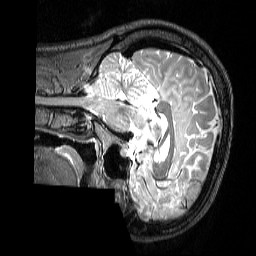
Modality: T2w
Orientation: sagittal
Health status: healthy
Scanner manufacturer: siemens
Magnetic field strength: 3 T
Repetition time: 4.8 s
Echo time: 0.452 s